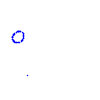
Particle: pion